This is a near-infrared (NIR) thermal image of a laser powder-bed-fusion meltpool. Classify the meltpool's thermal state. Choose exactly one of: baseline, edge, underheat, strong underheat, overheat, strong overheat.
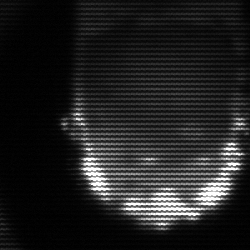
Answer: baseline